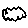
Label: cloud